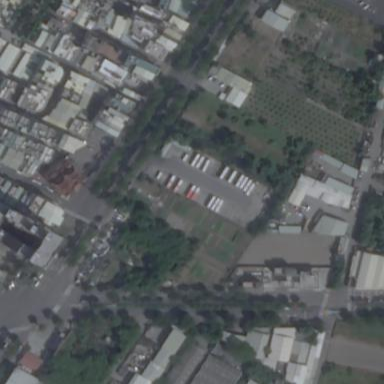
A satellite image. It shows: Parking area.